Interaction volume radius: 5 \u00c5
Interaction volume height: 15 \u00c5
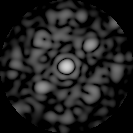
Disorder parameter: 0.5678